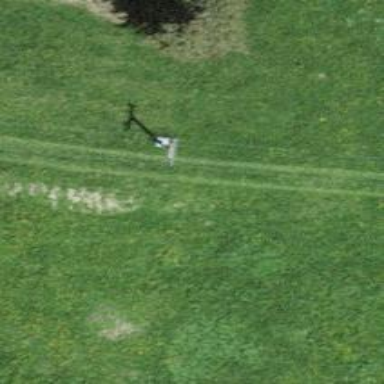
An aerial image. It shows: Pylon used for aerialway.